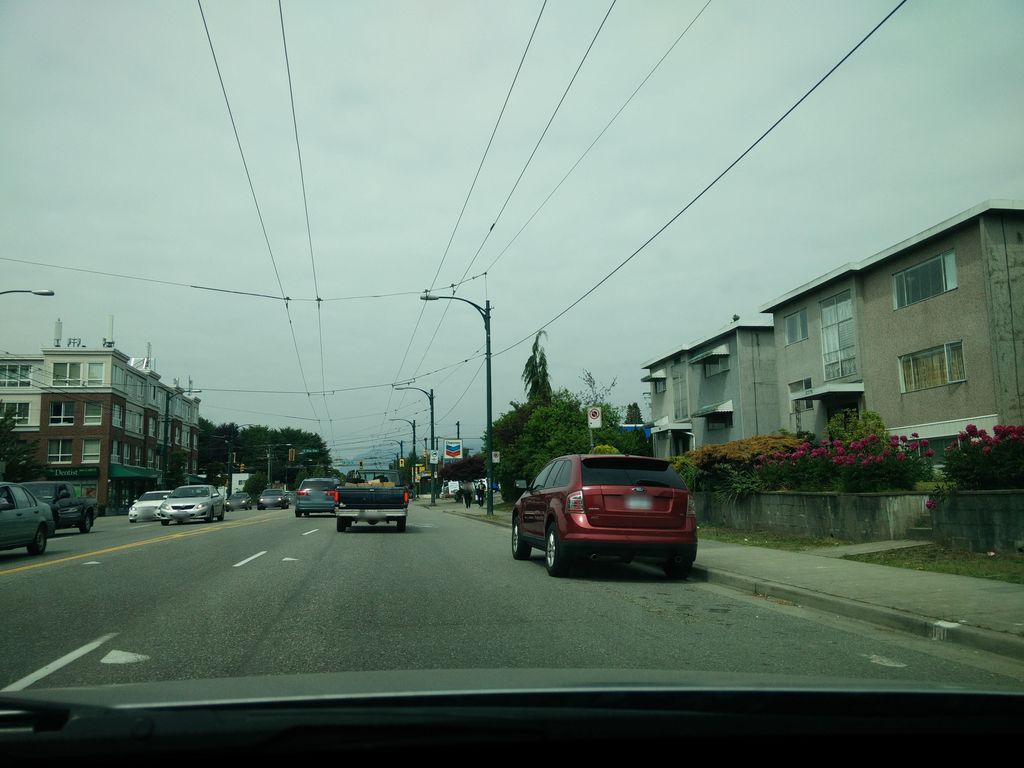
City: vancouver